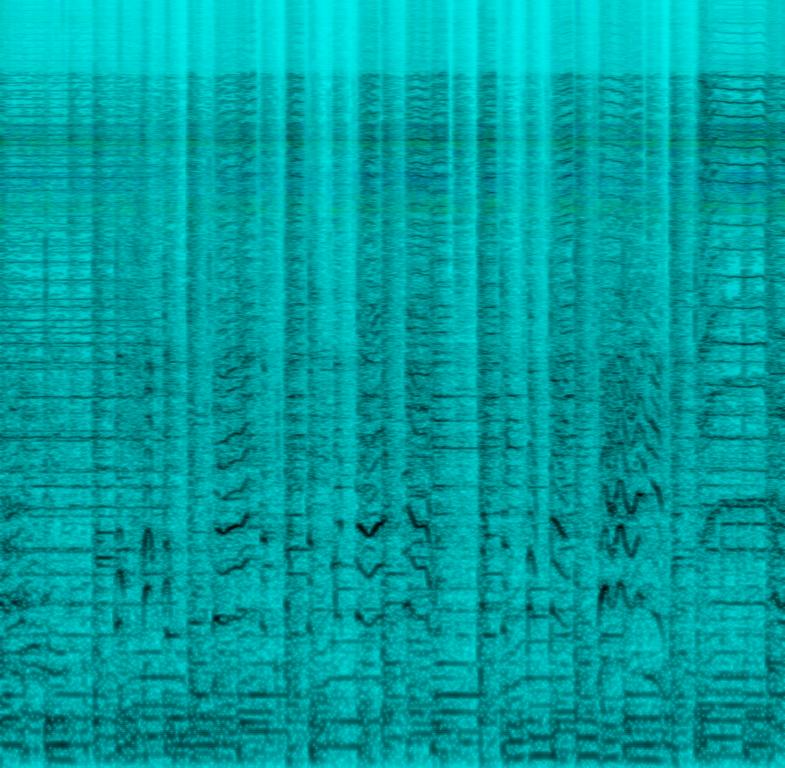
The low quality recording features a live performance of a rock song and it consists of passionate male vocal singing over energetic drums, funky bass guitar, electric guitar melody and solo brass melody. At the end of the loop, there is a short snippet of choir singing in harmony. Overall it sounds funky, energetic, soulful and passionate -  as a live performance should sound.